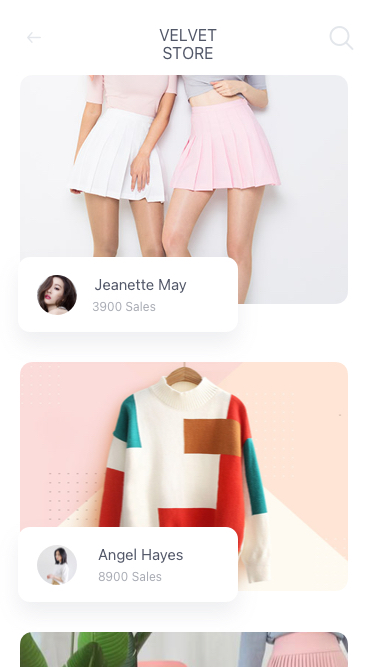
Text in this UI design:
VELVET STORE
Angel Hayes
8900 Sales
Jeanette May
3900 Sales